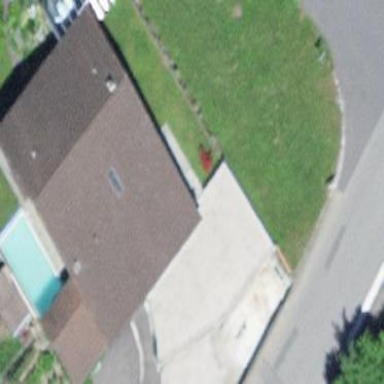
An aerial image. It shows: Residential building.